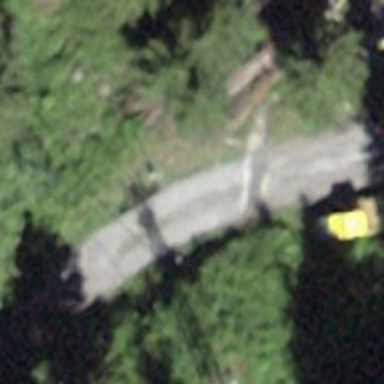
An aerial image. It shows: Lift gate barrier.